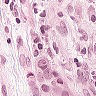
Metastatic tissue present: yes